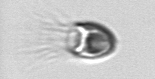
Label: Balanion